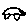
Label: car